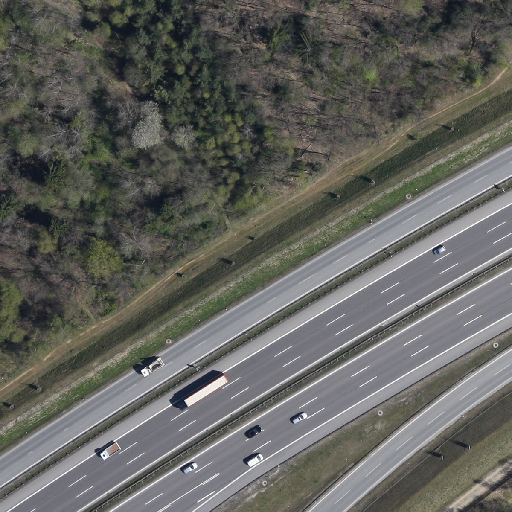
Referring expression: vehicle driving on the road